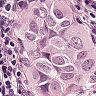
Metastatic tissue present: yes